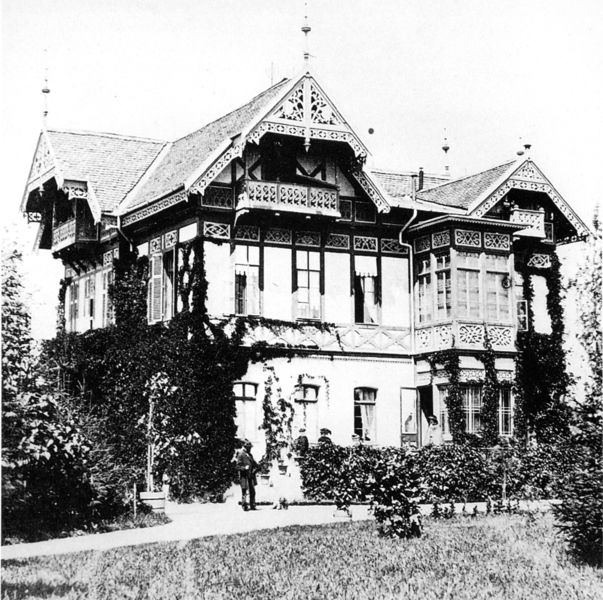
Titel: Villa Brune, Lindau, Ansicht von SO (Foto um 1888)
Künstler: Anton Harrer
Standort: Lindau
Institution: Villa Brune
Schlagwörter: baum, blätter, dunkel, himmel, laub, mann, schatten, weiß, bäume, fenster, grau, hell, holz, hut, licht, schwarz, dach, gebäude, gras, haus, hund, rasen, tier, weg, wiese, ornament, architektur, mensch, rahmen, herr, natur, strauch, busch, büsche, gitter, sonne, sträucher, kind, spitzen, person, pflanzen, garten, ranken, balkon, sommer, dächer, giebel, sprossenfenster, allee, hecke, jugendstil, lesen, verzierung, balkone, foto, fotografie, photographie, erker, wohnhaus, stockwerk, schwarz-weiß, schnitzerei, photo, villa, gesims, bewachsen, efeu, jäger, landhaus, fachwerk, historismus, einfahrt, lianen, wilder wein, ornamentik, fotographie, zierrat, thomas mann, laube, landsitz, dachrinne, schnitzerein, bauwerk, bewuchs, bauschmuck, eklektizismus, kletterpflanzen, holzbalkon, gartenstadt, jägerhut, jagdhaus, zugewachsen, 1900, 1850, fial, giebelschnitzerei